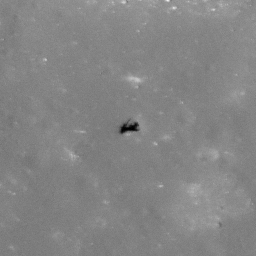
Pit: Messier A 1
Host crater: Messier A
Host type: impact_melt
Lunar coordinates: latitude -2.028, longitude 46.9